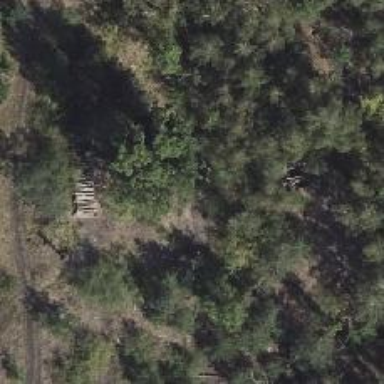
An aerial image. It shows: Abandoned railway with historical significance.